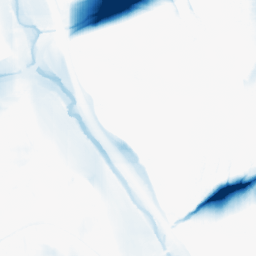
Category: morphological
Decomposition family: morphological_square
Decomposition parameters: operation: closing
size: 50
Upsampling method: regularized
Upsampling parameters: scale: 4
lambda_reg: 0.01
Upsampling scale: 4